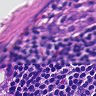
Metastatic tissue present: yes